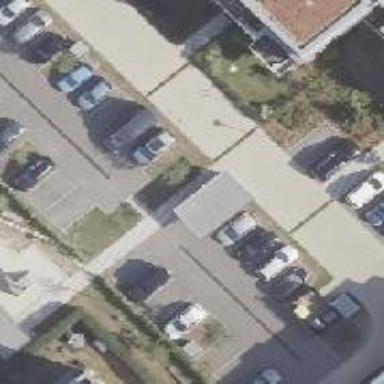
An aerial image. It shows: Parking area with grass paver surface.